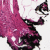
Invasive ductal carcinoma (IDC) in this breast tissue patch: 0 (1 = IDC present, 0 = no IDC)